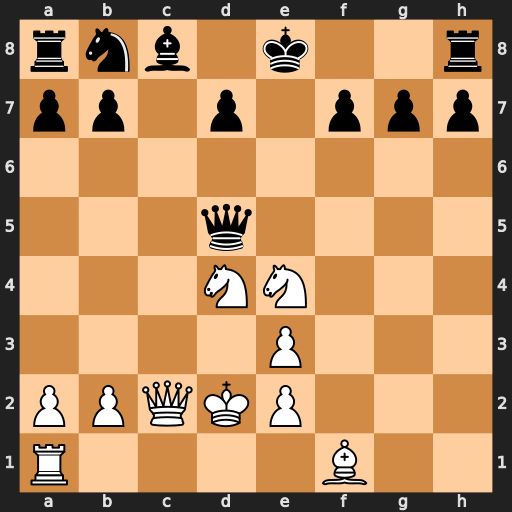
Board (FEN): rnb1k2r/pp1p1ppp/8/3q4/3NN3/4P3/PPQKP3/R4B2
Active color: w
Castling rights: kq
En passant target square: -
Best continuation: Qxc8+ Ke7 Qxh8